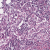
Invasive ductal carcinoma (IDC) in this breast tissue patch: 1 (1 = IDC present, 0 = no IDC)